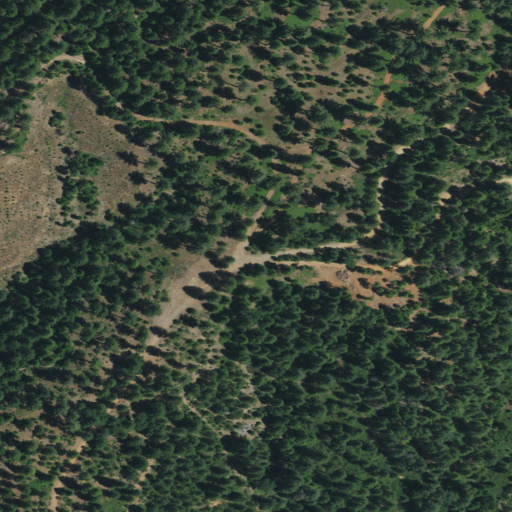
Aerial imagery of ridge(s) in California named Doaks Ridge containing evergreen forest and shrub